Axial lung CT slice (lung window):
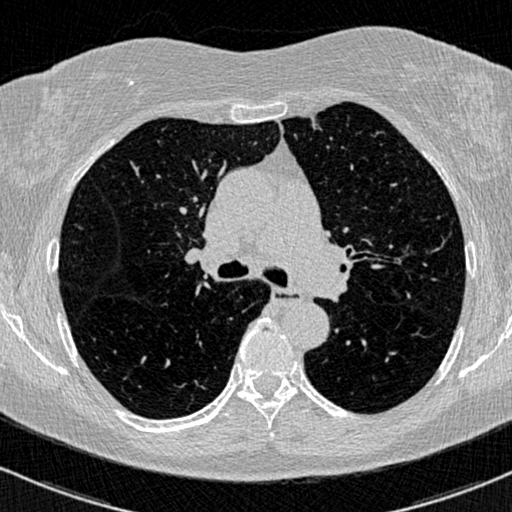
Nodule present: no